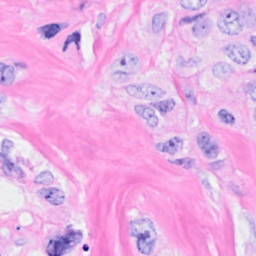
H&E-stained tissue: Breast